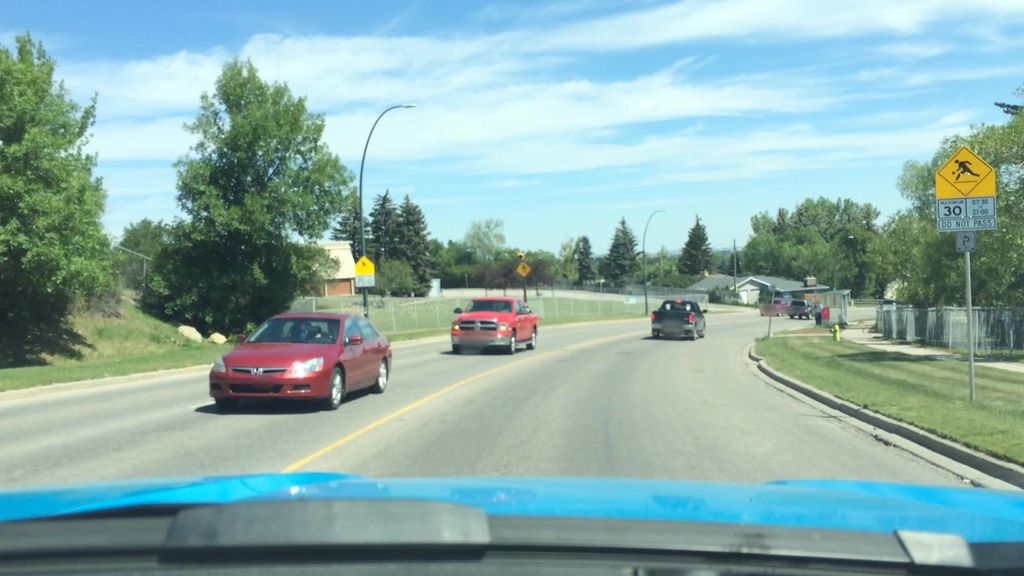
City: calgary